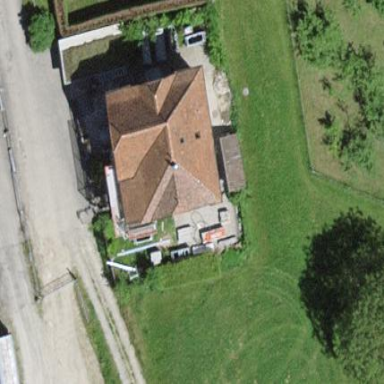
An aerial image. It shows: Detached building with hipped roof shape.